Current action and preconditions to check: path_clear

Your task: For each precondition in the list above, predict whether it will hold at this action.

Consider the current scene as observed from the mobile robot's camera, and analyze the predicted future states of all dynamic agents (e.g., people, animals, vehicles, or any moving entities) within the NEXT SECOND.

IMPORTANT: Only answer "very likely" if you are absolutely certain—based on strong, clear evidence—that a dynamic agent will violate the precondition in the predicted future state. Do NOT answer "very likely" for unlikely, ambiguous, or low-probability risks.

Ask yourself for each precondition: Is there a high probability, with clear and convincing evidence, that the predicted future states of any dynamic agent will interfere with the predicted future state of the currently executing action within the NEXT SECOND, causing that precondition to fail?

Assess the risk level based on these predictions. Use "likely" or "very likely" if motions create a clear risk of interference.

Use "neutral" or "improbable" if agents are nearby but their predicted paths are clearly diverging or non-conflicting.

Failure Risk Categories: "very improbable", "improbable", "neutral", "likely", "very likely"

Answer Format: Output ONLY the probability_of_failure value from these categories: "very improbable", "improbable", "neutral", "likely", "very likely"

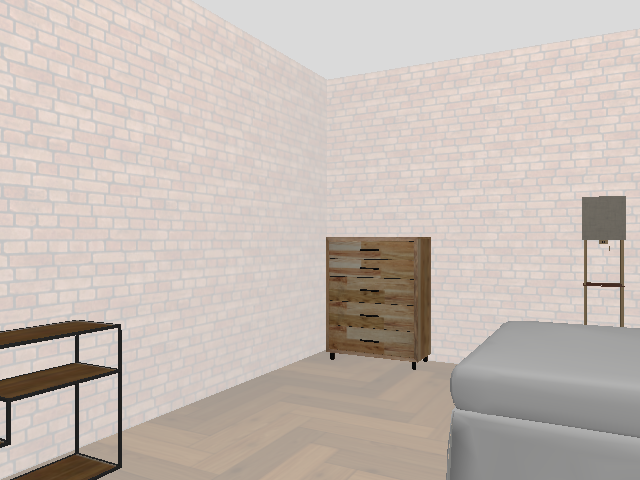

Answer: very improbable